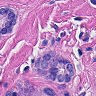
Metastatic tissue present: yes